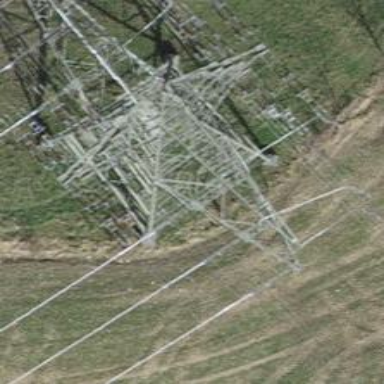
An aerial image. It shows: Lattice structure tower used for power distribution.